Aerial crown-view tile of a tropical tree (Barro Colorado Island, Panama), acquired 20240611:
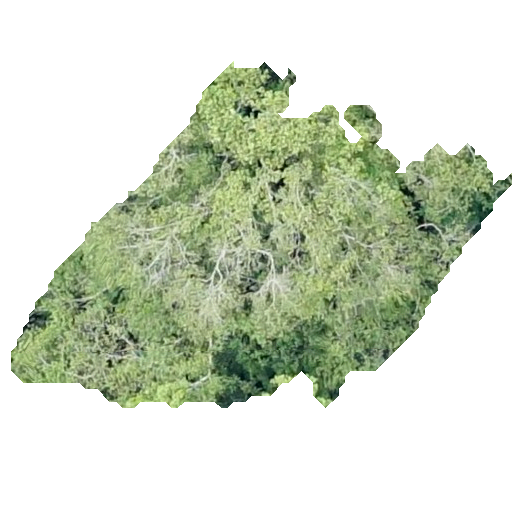
Species: Luehea seemannii
GBIF accepted scientific name: Luehea seemannii
Crown area: 156.993 m²